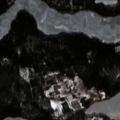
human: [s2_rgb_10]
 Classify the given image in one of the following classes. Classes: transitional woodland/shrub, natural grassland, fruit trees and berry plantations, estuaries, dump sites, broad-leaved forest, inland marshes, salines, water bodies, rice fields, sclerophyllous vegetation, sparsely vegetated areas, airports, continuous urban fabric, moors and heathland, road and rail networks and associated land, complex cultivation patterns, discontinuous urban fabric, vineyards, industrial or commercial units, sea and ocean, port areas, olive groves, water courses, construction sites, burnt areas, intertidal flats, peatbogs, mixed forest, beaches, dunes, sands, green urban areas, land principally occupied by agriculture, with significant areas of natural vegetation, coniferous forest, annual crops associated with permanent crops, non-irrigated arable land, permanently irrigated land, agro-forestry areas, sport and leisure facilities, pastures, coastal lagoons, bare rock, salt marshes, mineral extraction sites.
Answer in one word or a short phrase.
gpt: complex cultivation patterns, coniferous forest, mixed forest, transitional woodland/shrub, water bodies